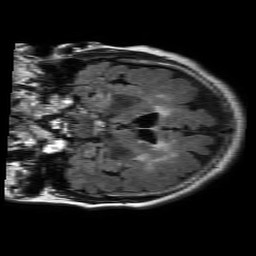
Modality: FLAIR
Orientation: coronal
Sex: female
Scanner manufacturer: philips
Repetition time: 11 s
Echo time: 0.125 s